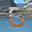
Label: 5